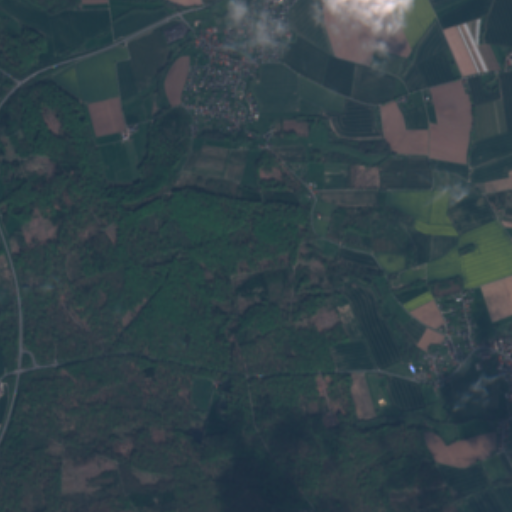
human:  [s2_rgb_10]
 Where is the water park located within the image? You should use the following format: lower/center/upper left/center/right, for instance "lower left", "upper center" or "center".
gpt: The water park is located in the lower right of the image.
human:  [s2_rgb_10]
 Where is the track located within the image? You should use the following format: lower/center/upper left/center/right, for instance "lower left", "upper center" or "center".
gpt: There is no track in the image.